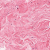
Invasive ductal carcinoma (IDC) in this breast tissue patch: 0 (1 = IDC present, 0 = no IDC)